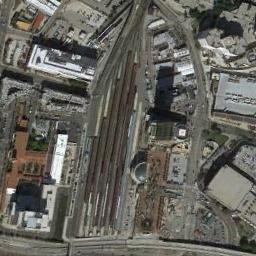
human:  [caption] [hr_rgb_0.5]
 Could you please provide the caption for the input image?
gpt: The railway station is next to some buildings .

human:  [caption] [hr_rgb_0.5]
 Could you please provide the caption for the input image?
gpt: A well-equipped railway station in a crowded city .

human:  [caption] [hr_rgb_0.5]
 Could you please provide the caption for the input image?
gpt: The railway station has some railways and trains and a road is under the railways .

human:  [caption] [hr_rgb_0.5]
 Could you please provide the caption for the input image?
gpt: There are many buildings beside the railway station .

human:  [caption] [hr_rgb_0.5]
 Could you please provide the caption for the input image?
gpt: There are some brown trains beside the railway station .